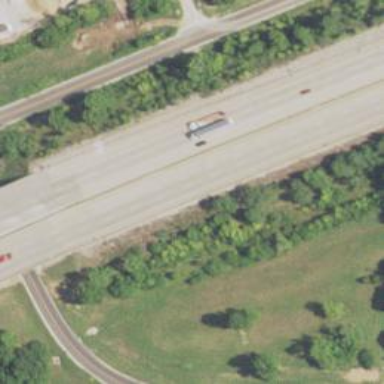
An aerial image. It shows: Motorway with embankment.